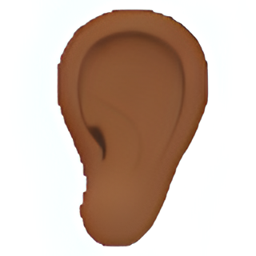
Name: ear
Emoji: 👂🏾
Group: People & Body
Sub-group: body-parts